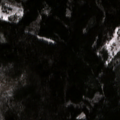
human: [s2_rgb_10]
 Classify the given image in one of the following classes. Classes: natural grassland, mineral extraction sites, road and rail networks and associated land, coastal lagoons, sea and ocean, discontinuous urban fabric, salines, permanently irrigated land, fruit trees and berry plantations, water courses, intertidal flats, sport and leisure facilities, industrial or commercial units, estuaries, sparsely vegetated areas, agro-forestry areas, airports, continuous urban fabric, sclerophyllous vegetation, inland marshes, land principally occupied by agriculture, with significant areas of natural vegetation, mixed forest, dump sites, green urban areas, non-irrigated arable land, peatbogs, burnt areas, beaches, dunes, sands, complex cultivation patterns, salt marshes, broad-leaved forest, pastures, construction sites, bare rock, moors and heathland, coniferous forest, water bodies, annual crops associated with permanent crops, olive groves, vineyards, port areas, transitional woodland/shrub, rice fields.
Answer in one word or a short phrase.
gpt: broad-leaved forest, coniferous forest, mixed forest, transitional woodland/shrub, inland marshes